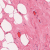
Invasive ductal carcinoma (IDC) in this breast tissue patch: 0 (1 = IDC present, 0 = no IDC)